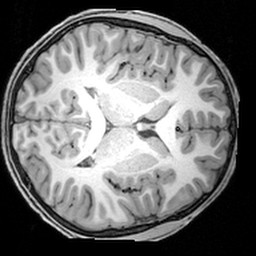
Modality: T1w
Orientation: axial
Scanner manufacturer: siemens
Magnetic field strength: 3 T
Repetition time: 1.9 s
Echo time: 0.00397 s